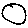
Label: circle